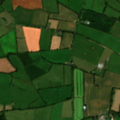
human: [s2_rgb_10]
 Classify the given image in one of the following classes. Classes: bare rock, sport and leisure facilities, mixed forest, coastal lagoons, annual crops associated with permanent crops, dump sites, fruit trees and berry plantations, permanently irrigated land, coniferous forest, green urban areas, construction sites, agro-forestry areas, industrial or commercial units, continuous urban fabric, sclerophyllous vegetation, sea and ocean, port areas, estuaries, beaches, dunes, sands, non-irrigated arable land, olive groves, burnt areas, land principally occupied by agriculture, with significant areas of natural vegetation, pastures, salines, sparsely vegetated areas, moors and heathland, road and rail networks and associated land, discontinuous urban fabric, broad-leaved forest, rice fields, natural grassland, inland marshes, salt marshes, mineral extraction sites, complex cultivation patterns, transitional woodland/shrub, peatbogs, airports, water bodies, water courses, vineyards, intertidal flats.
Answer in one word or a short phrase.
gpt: non-irrigated arable land, pastures